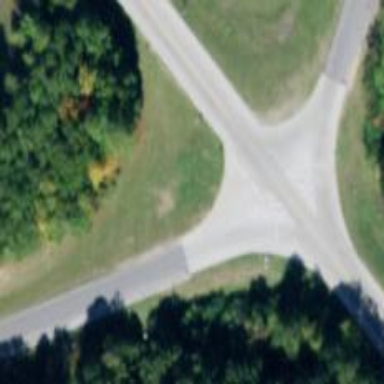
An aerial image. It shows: Road with stop sign.